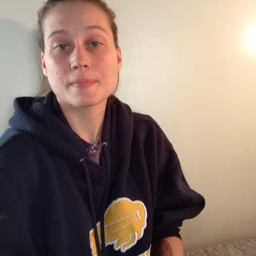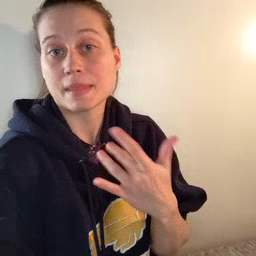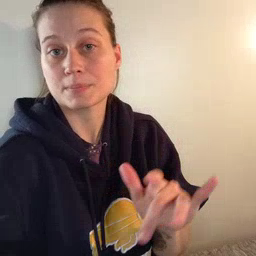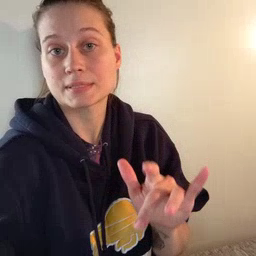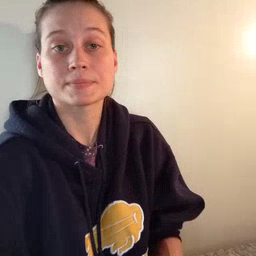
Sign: empty